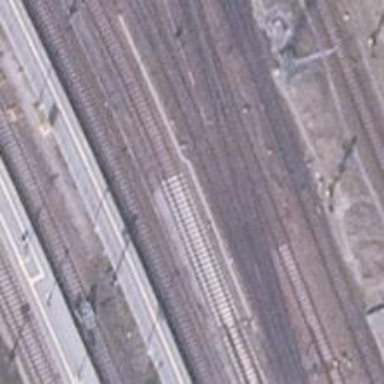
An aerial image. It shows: Railway signal.